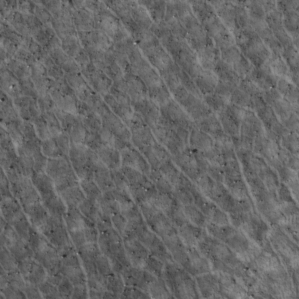
Label: non_frost